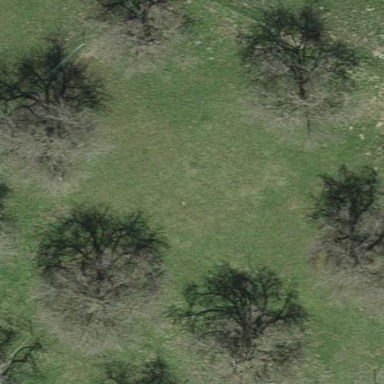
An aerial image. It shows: Orchard.